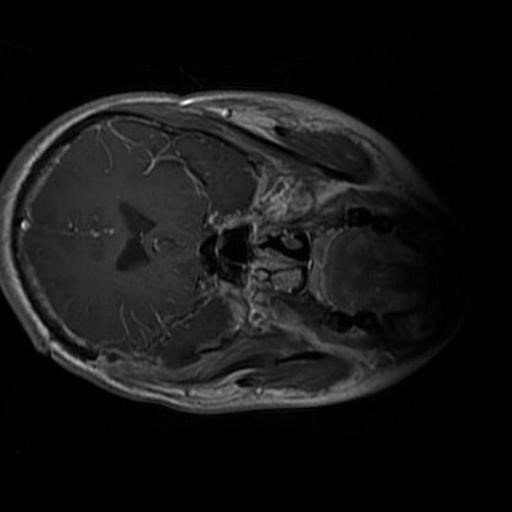
Label: brain_glioma